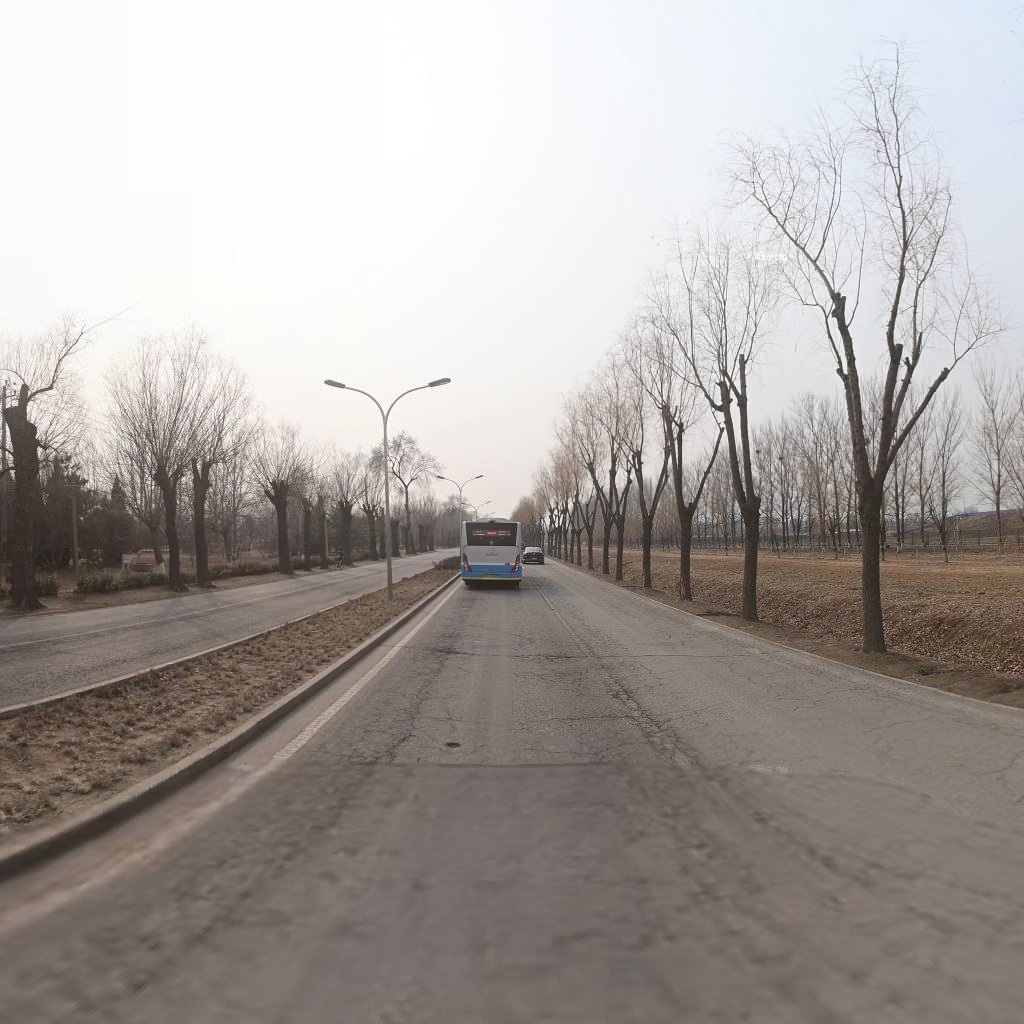
Region: Haidian
Road damage annotations: alligator crack, alligator crack